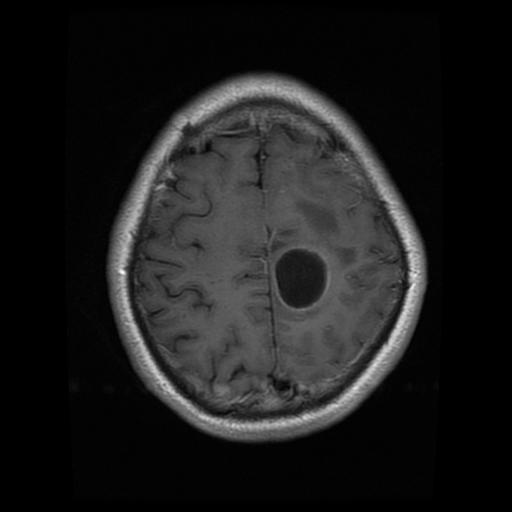
Label: glioma